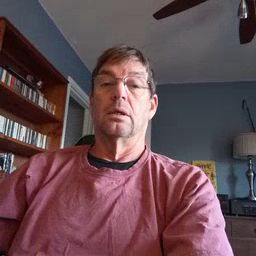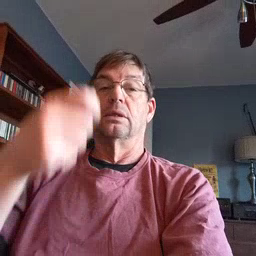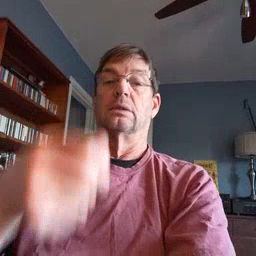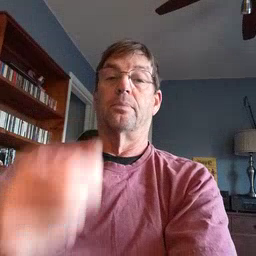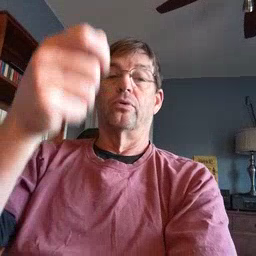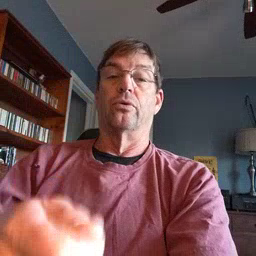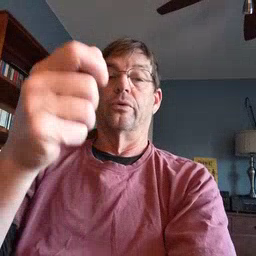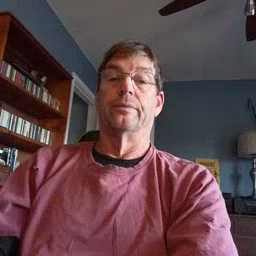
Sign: zipper